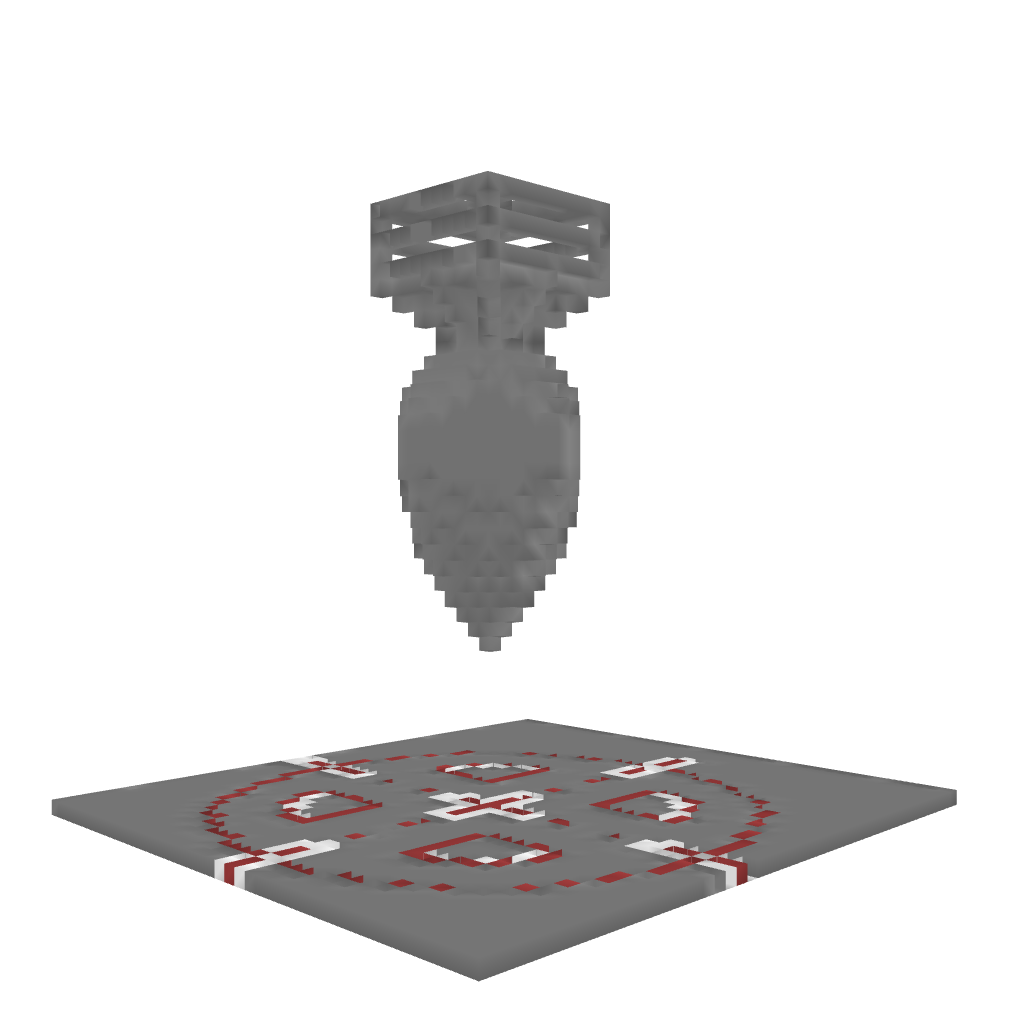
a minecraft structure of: Bomb and Target high quality